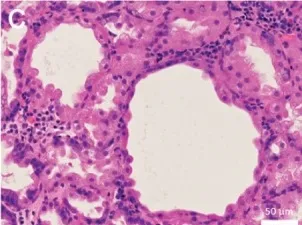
Pathology images of Case 2. Parietal cell protrusions and dilated glands forming microcysts are also seen (c).
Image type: pathology (h&e)